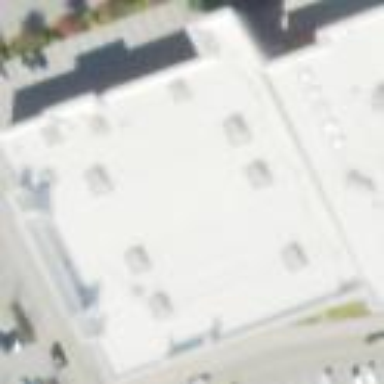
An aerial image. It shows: Building.